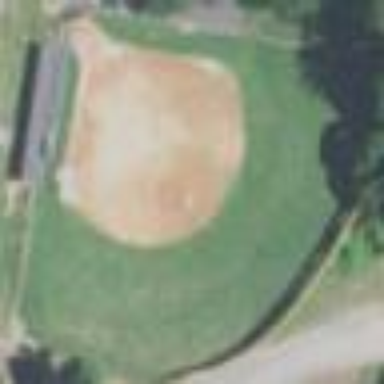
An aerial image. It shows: Baseball pitch for leisure land.